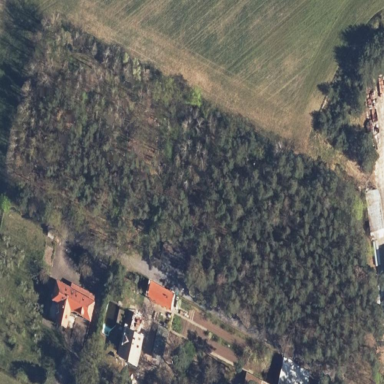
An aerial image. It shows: Forest area.